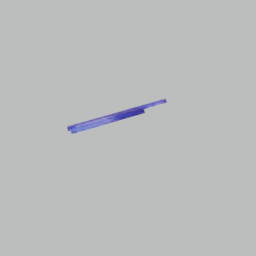
Label: decoration